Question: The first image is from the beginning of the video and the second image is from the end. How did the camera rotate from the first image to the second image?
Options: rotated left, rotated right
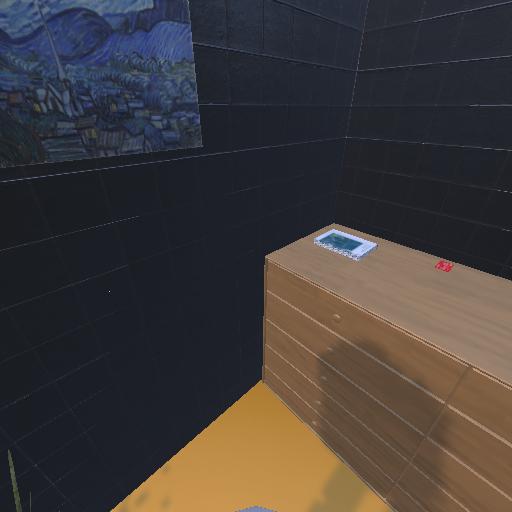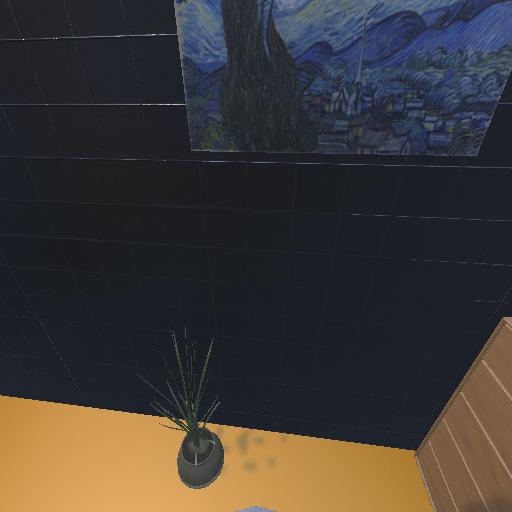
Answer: rotated left